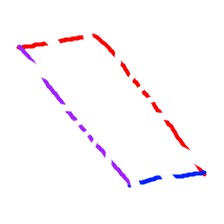
Shape: parallelogram